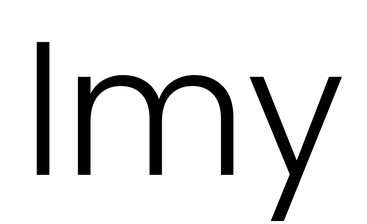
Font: Poppins-Light